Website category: sports
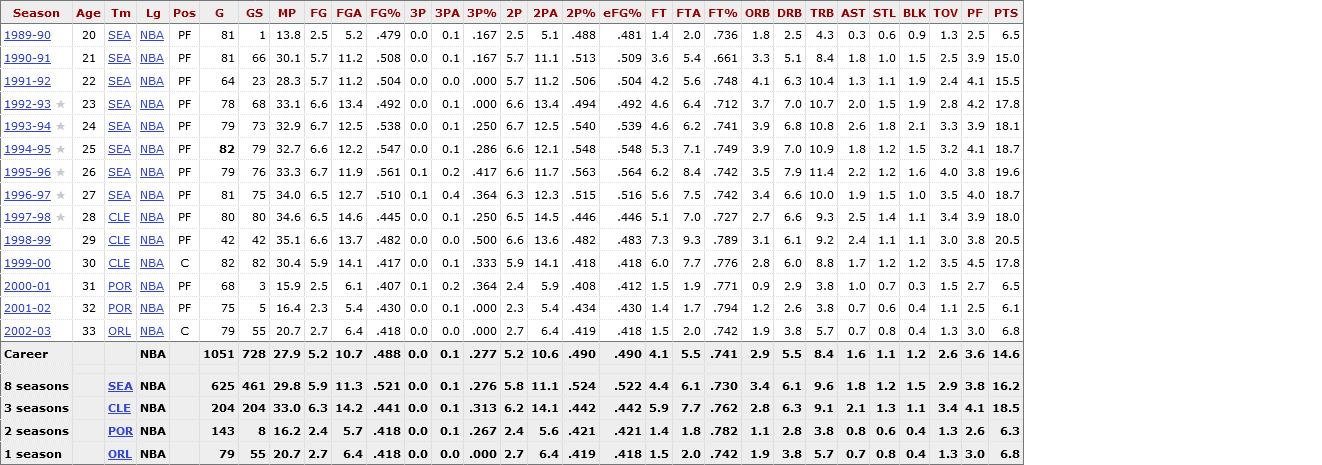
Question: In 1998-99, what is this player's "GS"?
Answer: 42

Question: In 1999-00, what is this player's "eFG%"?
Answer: .418

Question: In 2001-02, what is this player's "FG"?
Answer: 2.3

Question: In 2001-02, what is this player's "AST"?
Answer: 0.7

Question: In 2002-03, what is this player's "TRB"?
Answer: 5.7

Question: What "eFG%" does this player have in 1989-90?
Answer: .481

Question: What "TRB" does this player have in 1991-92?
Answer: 10.4

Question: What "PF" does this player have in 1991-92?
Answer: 4.1

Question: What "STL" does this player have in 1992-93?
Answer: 1.5

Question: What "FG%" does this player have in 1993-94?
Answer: .538

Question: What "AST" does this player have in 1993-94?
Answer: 2.6

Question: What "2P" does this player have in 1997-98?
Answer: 6.5

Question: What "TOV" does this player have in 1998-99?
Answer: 3.0

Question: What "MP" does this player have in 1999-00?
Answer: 30.4

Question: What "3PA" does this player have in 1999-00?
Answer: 0.1

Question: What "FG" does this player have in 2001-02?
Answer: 2.3

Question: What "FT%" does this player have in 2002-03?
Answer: .742

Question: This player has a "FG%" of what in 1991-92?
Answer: .504

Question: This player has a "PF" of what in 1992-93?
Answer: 4.2

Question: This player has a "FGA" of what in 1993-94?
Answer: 12.5

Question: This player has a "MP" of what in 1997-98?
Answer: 34.6

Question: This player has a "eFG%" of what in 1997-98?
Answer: .446

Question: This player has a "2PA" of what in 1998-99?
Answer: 13.6

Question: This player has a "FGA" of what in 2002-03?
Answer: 6.4

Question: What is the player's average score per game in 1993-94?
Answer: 18.1

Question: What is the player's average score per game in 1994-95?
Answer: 18.7

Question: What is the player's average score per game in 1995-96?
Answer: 19.6

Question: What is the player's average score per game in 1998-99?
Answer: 20.5

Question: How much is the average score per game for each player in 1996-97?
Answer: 18.7

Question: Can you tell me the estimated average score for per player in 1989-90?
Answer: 6.5

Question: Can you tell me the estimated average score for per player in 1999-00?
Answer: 17.8

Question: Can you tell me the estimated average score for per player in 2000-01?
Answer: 6.5

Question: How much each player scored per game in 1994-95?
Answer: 18.7

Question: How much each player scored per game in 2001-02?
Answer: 6.1

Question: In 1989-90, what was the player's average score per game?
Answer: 6.5

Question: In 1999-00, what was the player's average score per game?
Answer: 17.8

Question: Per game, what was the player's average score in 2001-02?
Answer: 6.1